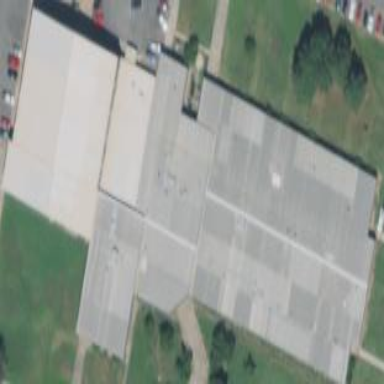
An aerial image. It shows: School building.